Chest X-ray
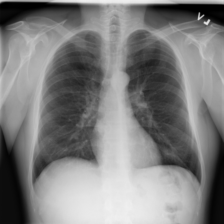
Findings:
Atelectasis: negative
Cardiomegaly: negative
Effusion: negative
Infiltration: negative
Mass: negative
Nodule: negative
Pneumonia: negative
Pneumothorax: negative
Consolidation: negative
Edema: negative
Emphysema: negative
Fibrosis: negative
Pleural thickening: negative
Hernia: negative